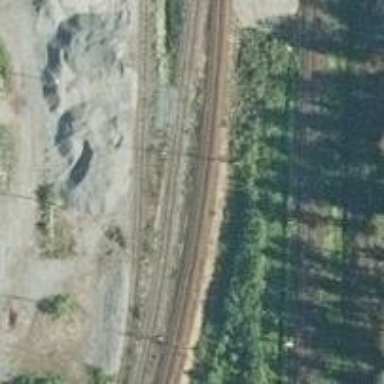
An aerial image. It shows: Railway track with continuous electrified contact line.